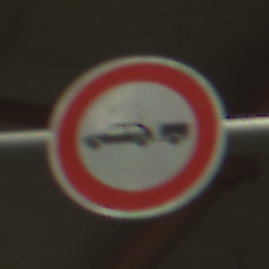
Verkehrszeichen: VerbotPersonenkraftwagenMitAnhaenger
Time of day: NotSpecified
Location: Indoor (Special)
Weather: NotSpecified
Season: NotSpecified
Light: Artificial